Chest X-ray. View position: PA
Patient age: 62
Patient sex: F
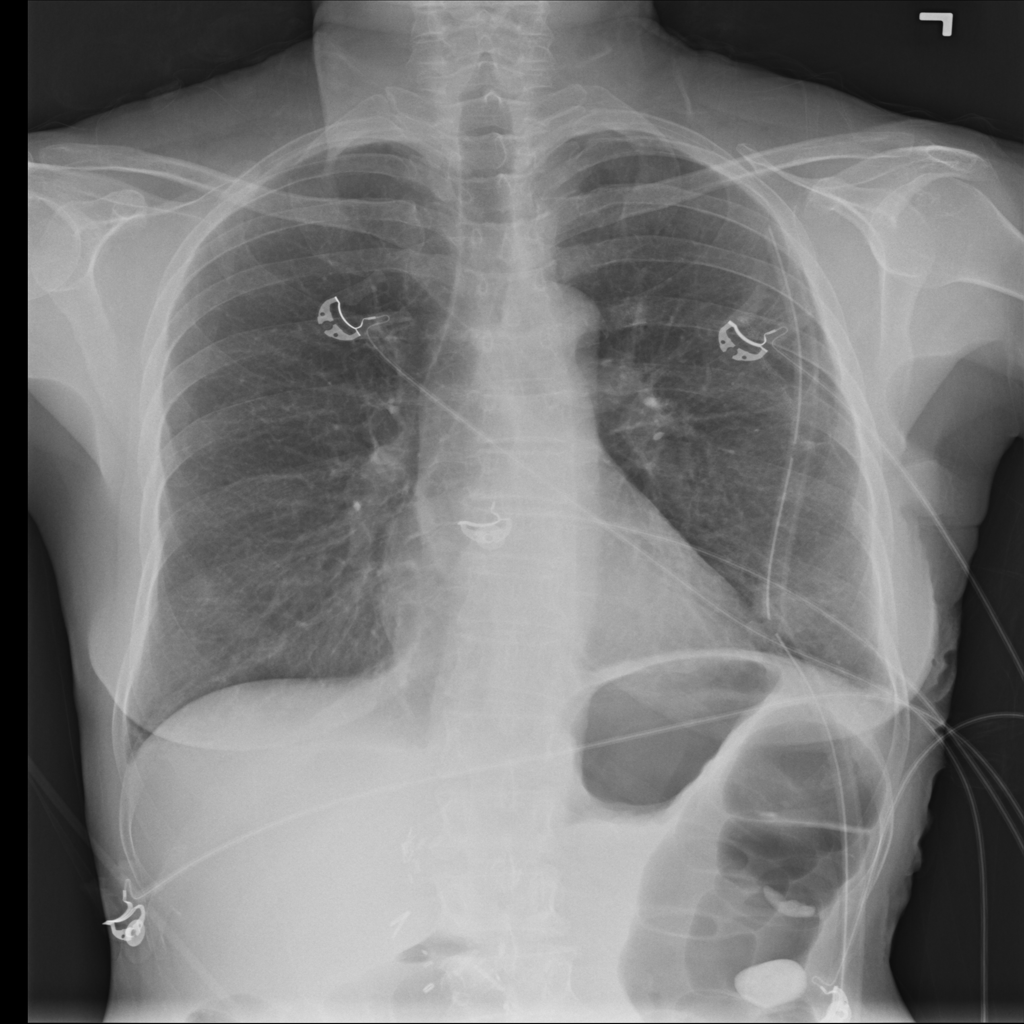
Finding: Pneumothorax